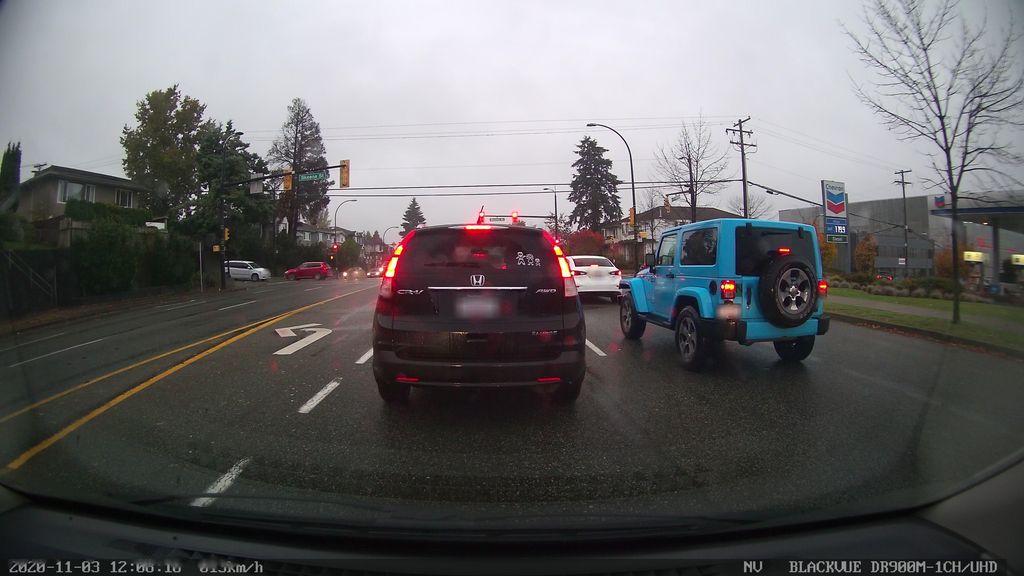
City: vancouver